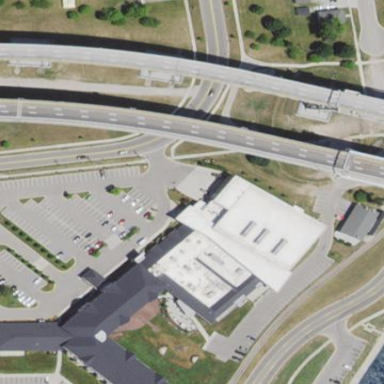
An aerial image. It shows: Commercial building serving as events venue.